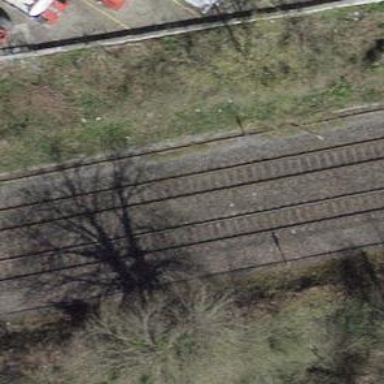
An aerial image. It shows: Railway track with single rail.